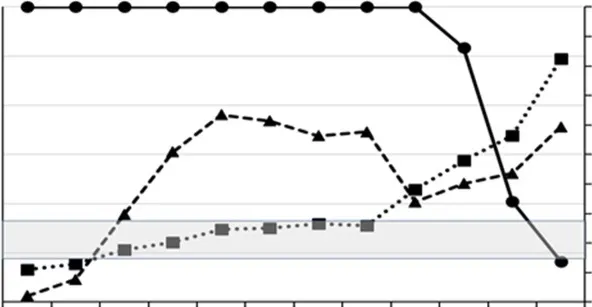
Results of oral 2500 mug levothyroxine absorption test in a female patient with suspected levothyroxine malabsorption performed in our Department under strict supervision. Darker area represents reference range for free T4 for our assay (0.93-1.70 ng/dl). Avid absorption of levothyroxine is clearly demonstrated followed by near normalization of TSH concentrations after 4 days.
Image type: pathology (immunostaining)